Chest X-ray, PA view. Patient: 54 years old, sex M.
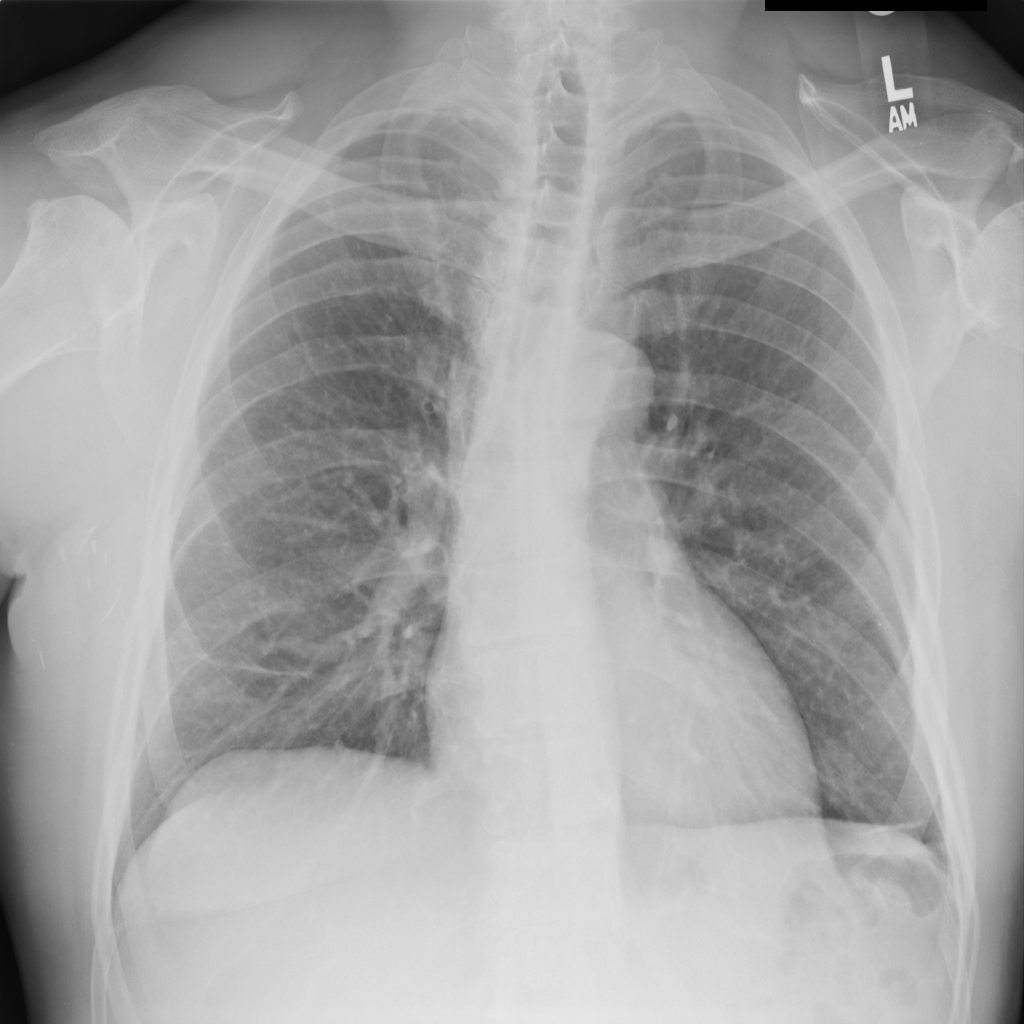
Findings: Atelectasis